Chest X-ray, PA view. Patient: 61 years old, sex F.
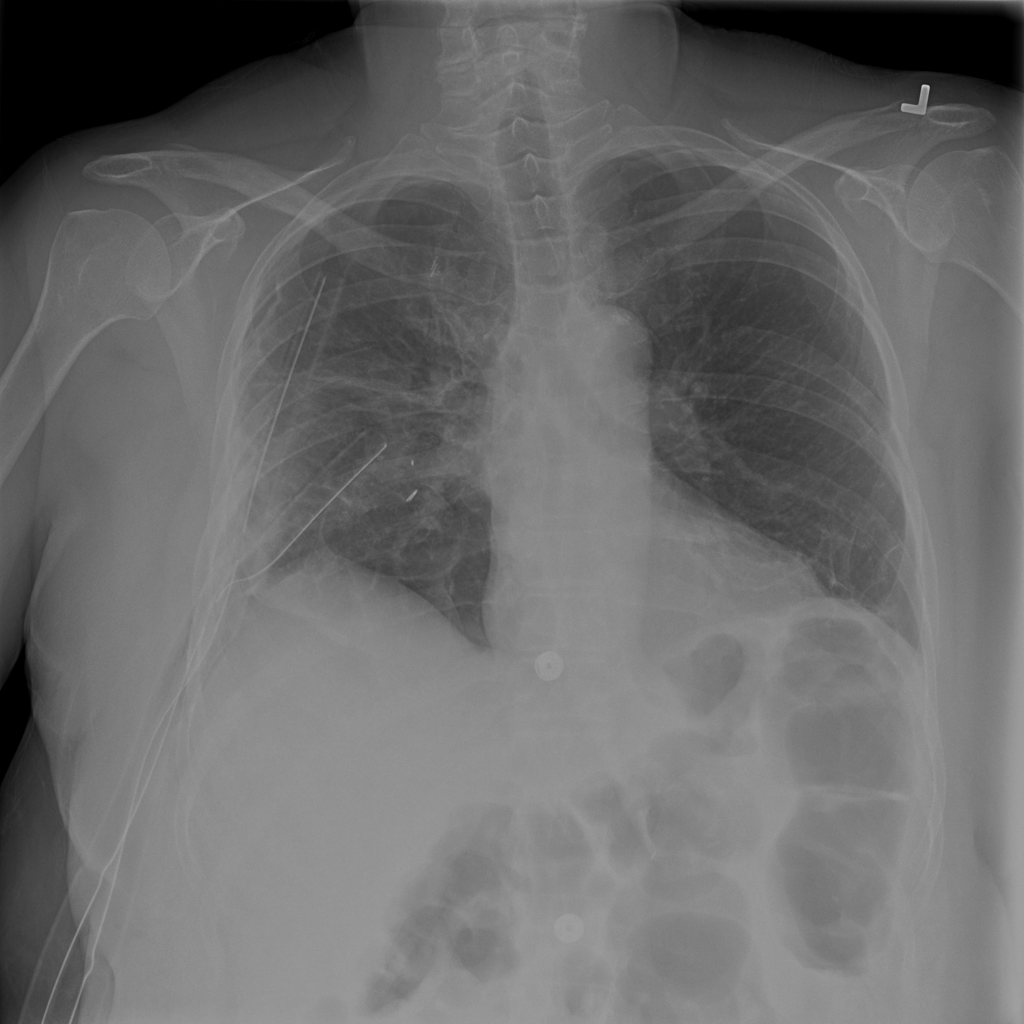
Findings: Pneumothorax